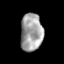
Tissue: prostate
Cell type: Epithelial cells
Senescence score: 0.2822
Nuclear area (px): 812
Mean DAPI intensity: 162.602